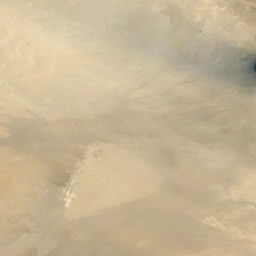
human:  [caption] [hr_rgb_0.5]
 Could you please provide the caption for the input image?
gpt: The white desert is very barren.

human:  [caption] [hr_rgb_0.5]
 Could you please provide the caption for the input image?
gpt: The white desert looks barren.

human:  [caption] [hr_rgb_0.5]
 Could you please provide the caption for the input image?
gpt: The great white desert looks very dry.

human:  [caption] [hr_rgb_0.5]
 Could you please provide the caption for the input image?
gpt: The desert looks deserted.

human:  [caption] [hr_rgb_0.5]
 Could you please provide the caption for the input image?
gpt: The white desert is barren.